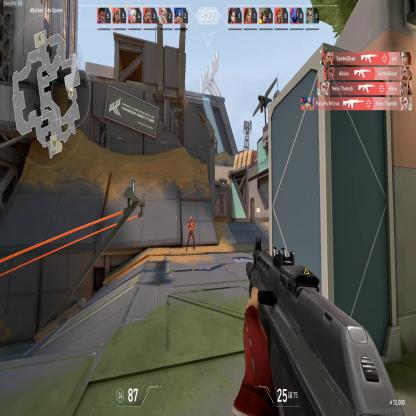
Label: enemy